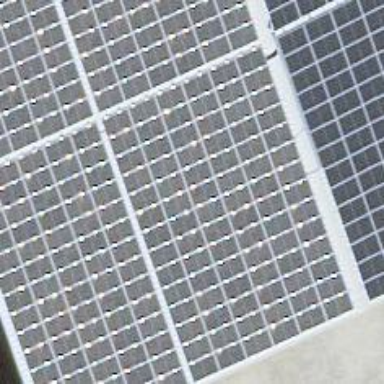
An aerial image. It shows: Solar power generator using photovoltaic method with solar photovoltaic panel types.